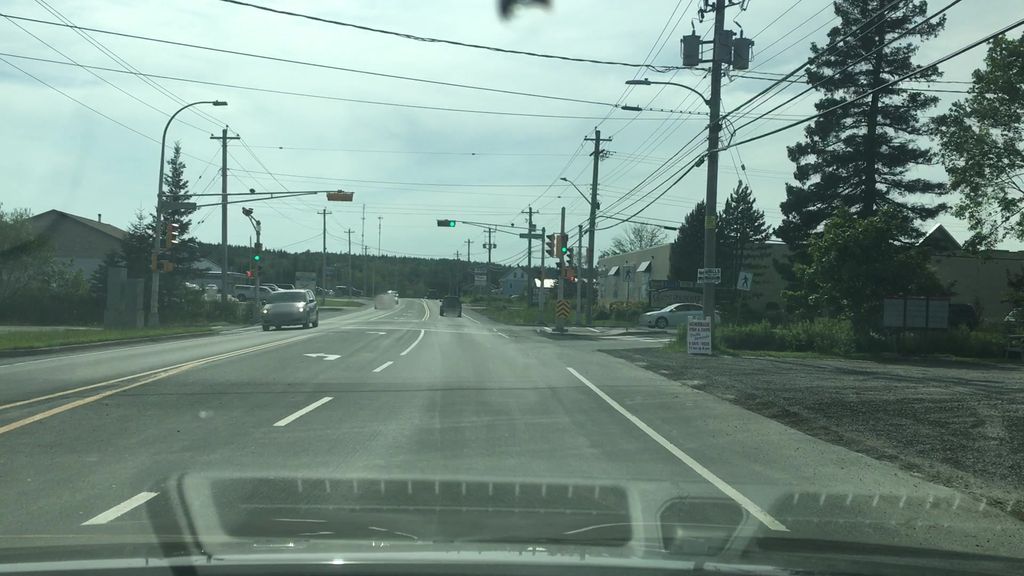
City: halifax